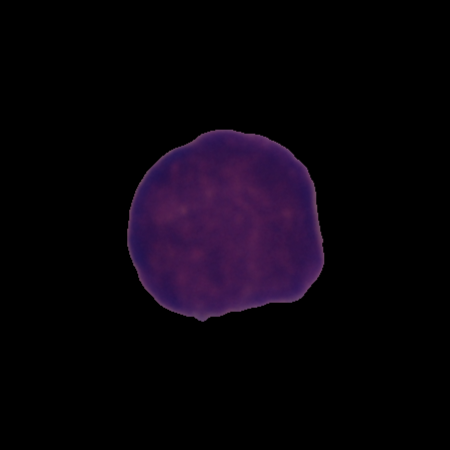
Label: cancer